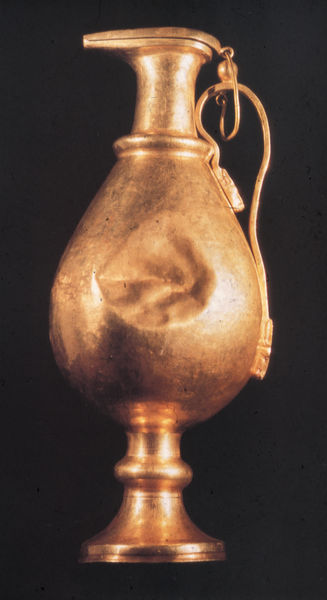
Titel: Karaffe, sasanidisch (Iran)
Künstler: unbekannt
Standort: St. Petersburg
Institution: Eremitage
Schlagwörter: fuß, wasser, hintergrund, licht, schwarz, rot, alt, trinken, kragen, sockel, hals, hände, spiegelung, gold, kelch, decke, rund, amphore, henkel, kanne, krug, vase, schnabel, kette, wein, einfach, glanz, glänzend, metall, bauch, bronze, poliert, liegend, foto, fotografie, photographie, griff, becher, waschen, eisen, deckel, gefäß, messing, zinn, haken, vergoldet, kupfer, seite, stand, photo, karaffe, kaputt, flüssigkeit, farbfoto, antik, wanderer, mittelalter, reif, golden, gegenstand, kupferkanne, wasserkanne, blech, behälter, draht, metal, reifen, schlaufe, aufbewahrung, beschädigung, antiquität, bauchig, die, giessen, tülle, ausguss, trinkgefäß, archäologie, kann, beschädigt, deckelkrug, was, kane, alles beule, angelötet, ausgieser, ausschenker, beule, bis, deckelhalterung, delle, einbuchtung, eingedrückt, f8 funzt am mac nicht, funktionell, gedellt, geht nicht, gehts aufwärts, giess, giessgefäss, ich, ich kann nicht scrollen, life is hard and so am i, mac user, mit deckel, put, schade, sind die nettesten, testerossa, tipppppe, und so, user, voll ist, weingefäß, wenn, will weiter, fundstück, farbfotografie, henkelkanne, verbeult, gefaäß, schnabelförmig, birnenförmig, eingedellt